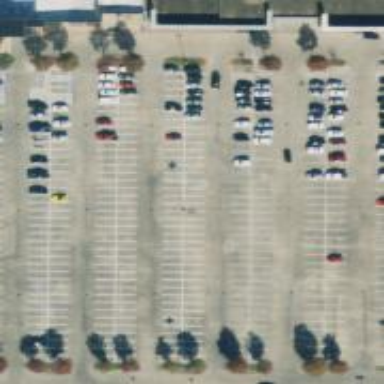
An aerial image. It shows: Parking space is available.